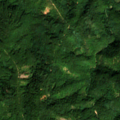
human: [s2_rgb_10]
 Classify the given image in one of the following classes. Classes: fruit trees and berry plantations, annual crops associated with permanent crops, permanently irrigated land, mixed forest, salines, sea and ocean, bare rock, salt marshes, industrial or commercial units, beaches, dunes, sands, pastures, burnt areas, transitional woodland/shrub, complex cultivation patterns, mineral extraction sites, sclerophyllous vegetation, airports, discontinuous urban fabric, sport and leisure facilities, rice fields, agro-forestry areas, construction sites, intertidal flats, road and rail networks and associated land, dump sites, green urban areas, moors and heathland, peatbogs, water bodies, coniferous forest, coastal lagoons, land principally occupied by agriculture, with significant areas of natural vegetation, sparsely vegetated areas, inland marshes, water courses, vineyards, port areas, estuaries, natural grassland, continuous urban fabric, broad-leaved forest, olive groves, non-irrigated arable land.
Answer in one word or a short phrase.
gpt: broad-leaved forest